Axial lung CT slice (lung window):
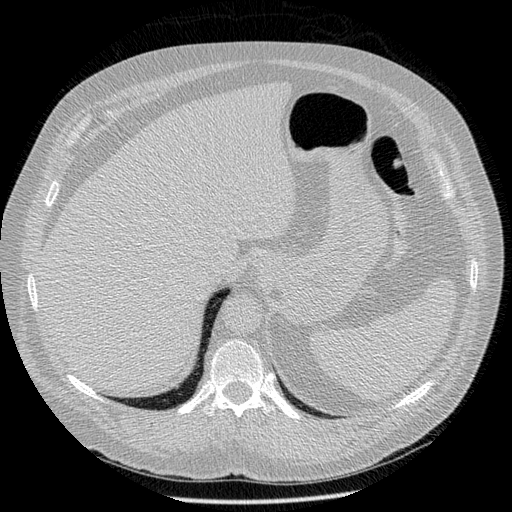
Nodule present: no